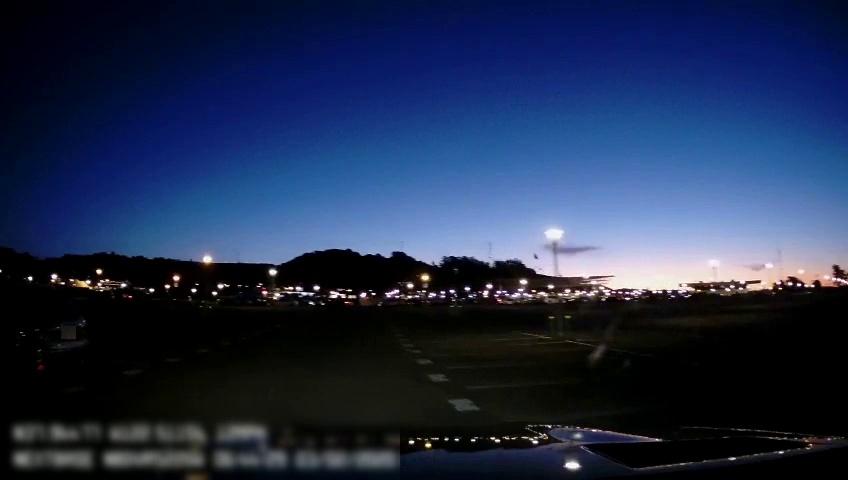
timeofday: Night
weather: Other
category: Drivable Space
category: Vehicles | Car
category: Vehicles | Car
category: Vehicles | Car
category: Vehicles | SUV